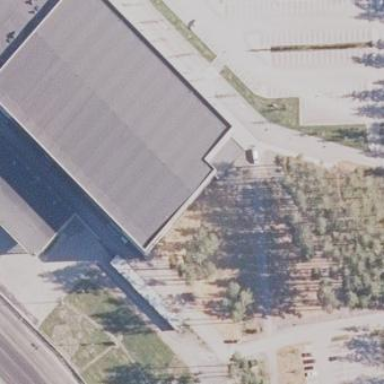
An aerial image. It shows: Public building.